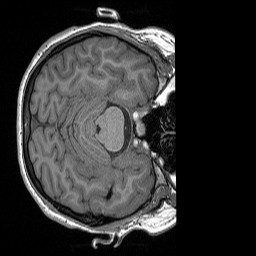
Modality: T1w
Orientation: axial
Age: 25
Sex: female
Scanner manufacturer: siemens
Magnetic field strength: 3 T
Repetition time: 1.56 s
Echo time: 0.00207 s